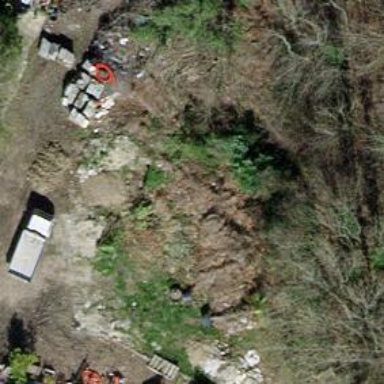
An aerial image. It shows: Brownfield site.